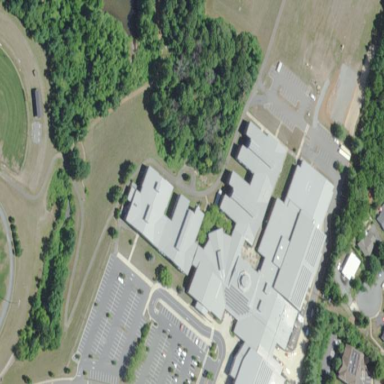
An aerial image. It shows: Gray flat-roofed school building.